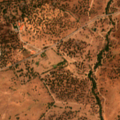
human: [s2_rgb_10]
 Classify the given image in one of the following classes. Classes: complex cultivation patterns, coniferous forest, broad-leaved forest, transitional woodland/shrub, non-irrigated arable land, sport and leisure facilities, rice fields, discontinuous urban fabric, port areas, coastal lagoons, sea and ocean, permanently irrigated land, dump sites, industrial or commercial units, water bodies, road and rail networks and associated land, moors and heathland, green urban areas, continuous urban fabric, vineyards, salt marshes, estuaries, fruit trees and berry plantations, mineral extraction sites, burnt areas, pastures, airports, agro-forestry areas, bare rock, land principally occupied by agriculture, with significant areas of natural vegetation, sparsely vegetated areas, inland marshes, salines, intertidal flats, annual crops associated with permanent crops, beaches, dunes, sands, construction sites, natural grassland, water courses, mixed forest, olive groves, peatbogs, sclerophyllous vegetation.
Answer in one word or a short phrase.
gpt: mineral extraction sites, pastures, agro-forestry areas